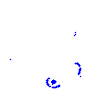
Particle: electron